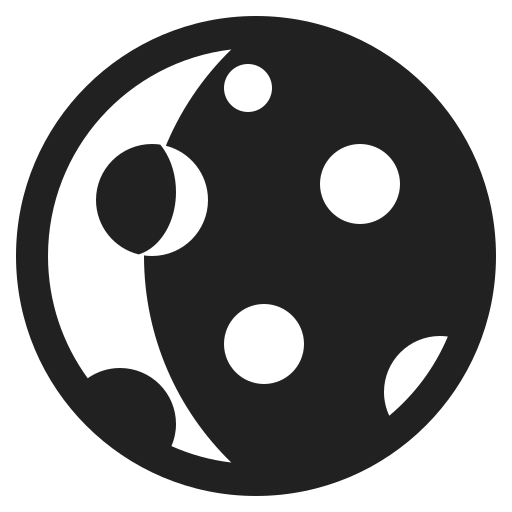
waning crescent moon high contrast